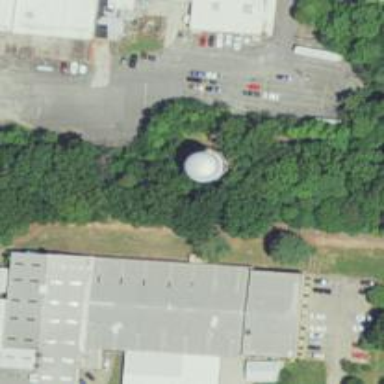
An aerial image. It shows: Water tower that is man-made.